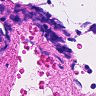
Metastatic tissue present: no